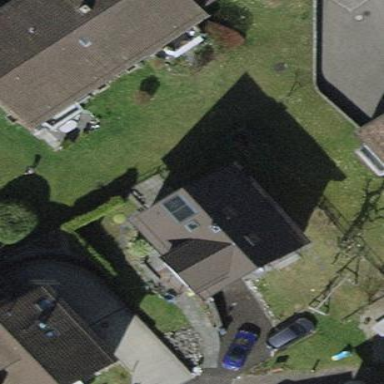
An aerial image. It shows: Detached building.